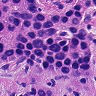
Metastatic tissue present: yes